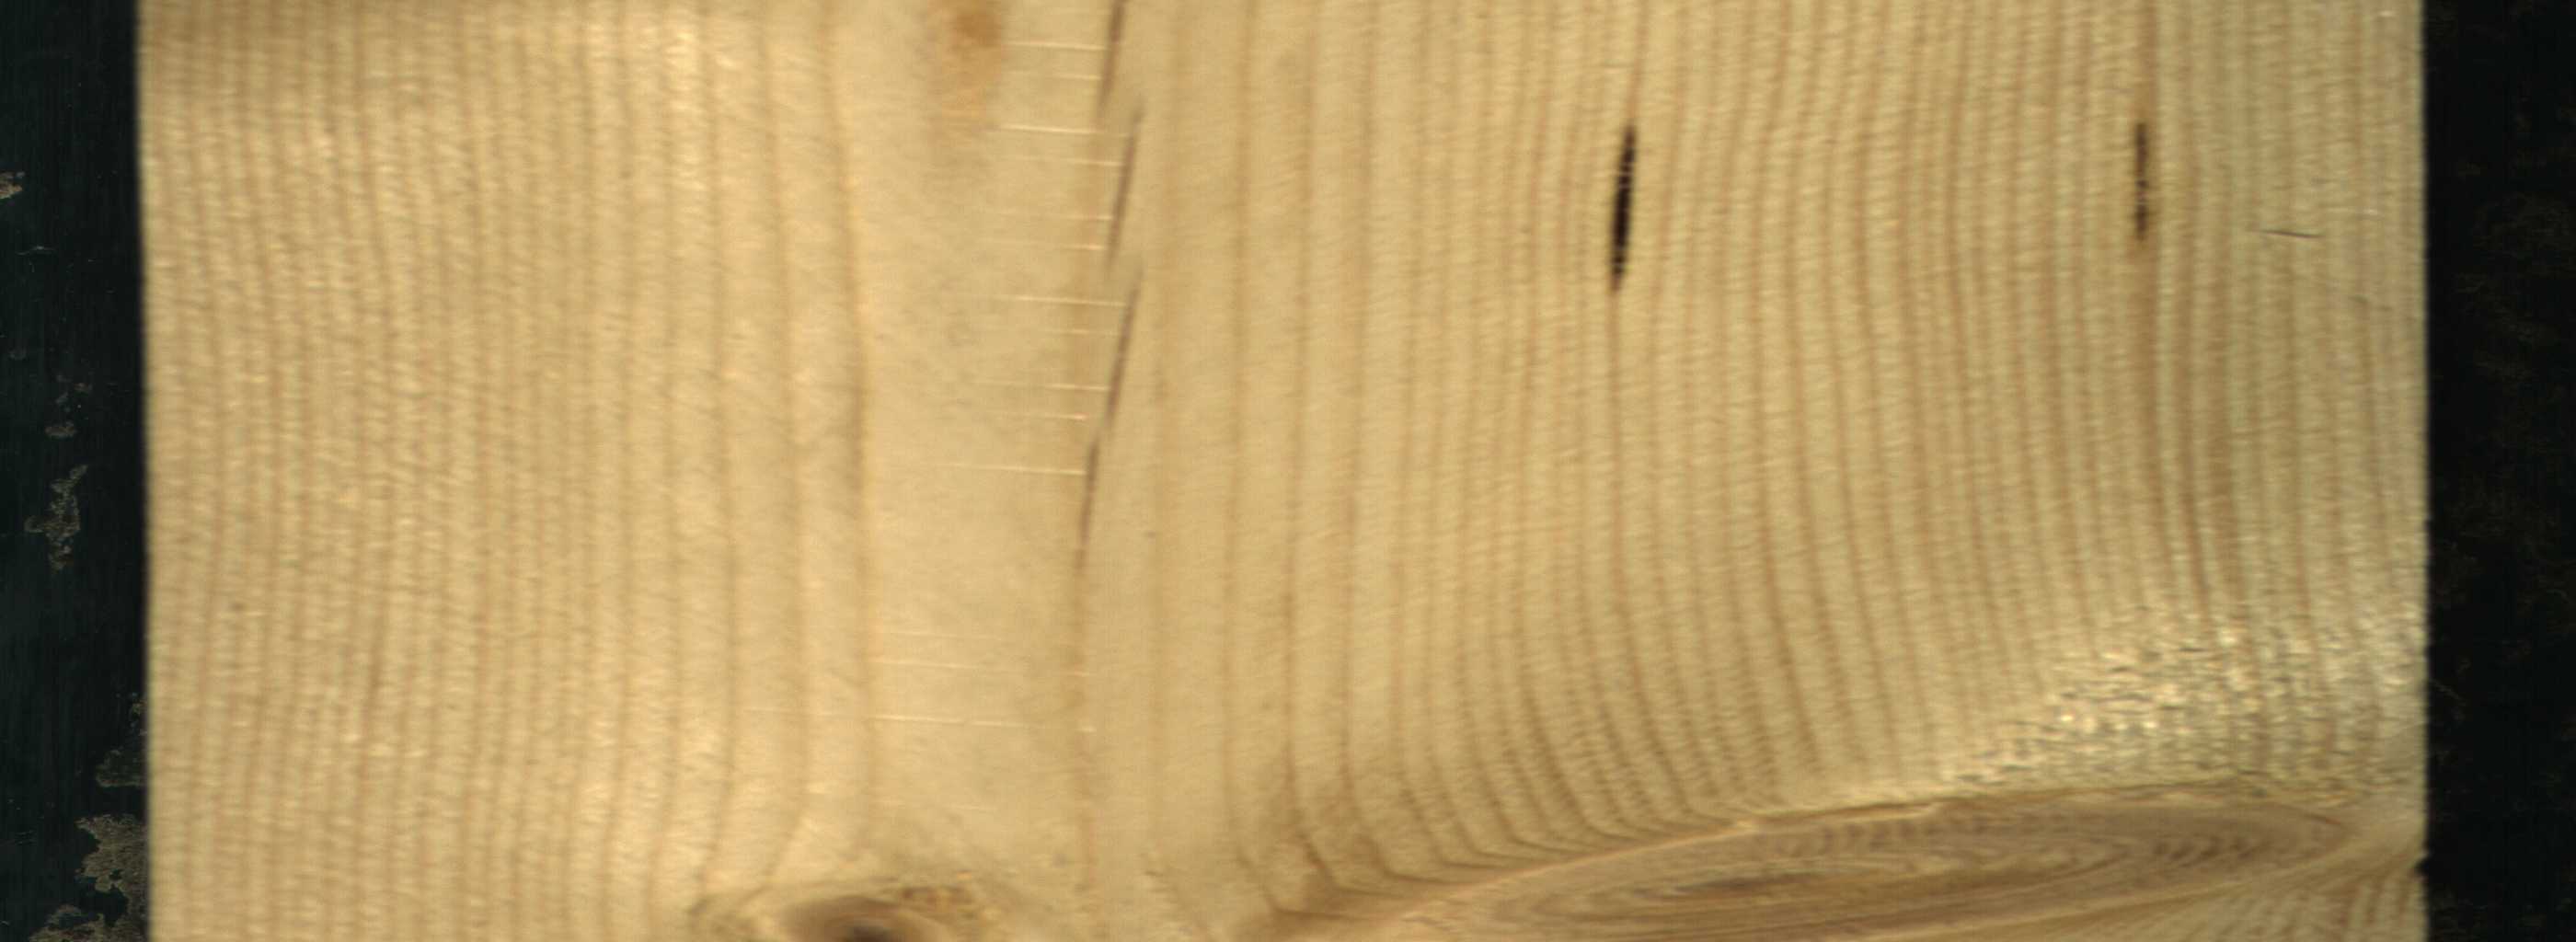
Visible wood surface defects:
resin
resin
Crack
Crack
Crack
Live_Knot
Live_Knot